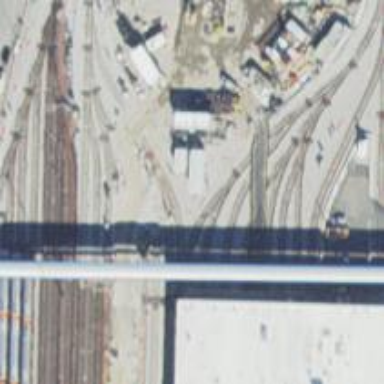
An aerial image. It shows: Electrified rail in service yard.